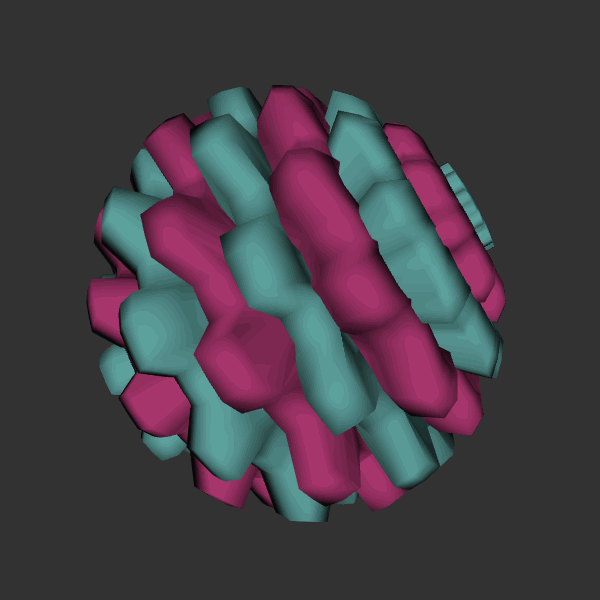
Background: dark